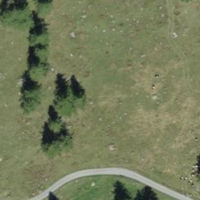
EUNIS habitat code: 23
Species observed at this site:
Aplocera praeformata
Psophus stridulus